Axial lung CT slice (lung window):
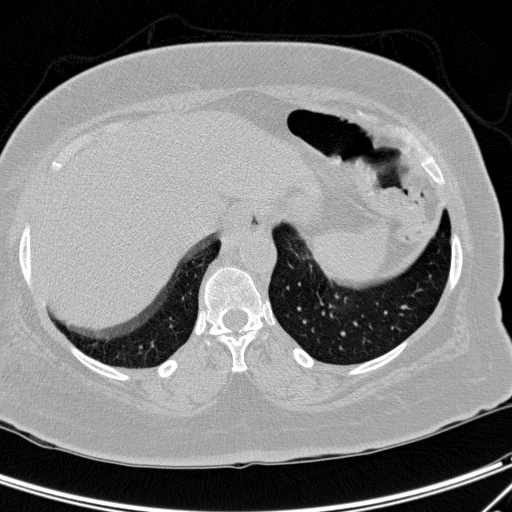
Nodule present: no